Question: First of all, my project builds fine initially.
Then I integrate VideoStream SDK for iOS into a standalone app, and it works.
Then I integrate VideoStream SDK into my actual project, and set up search paths for header files for the library, but then my project gets these issues:

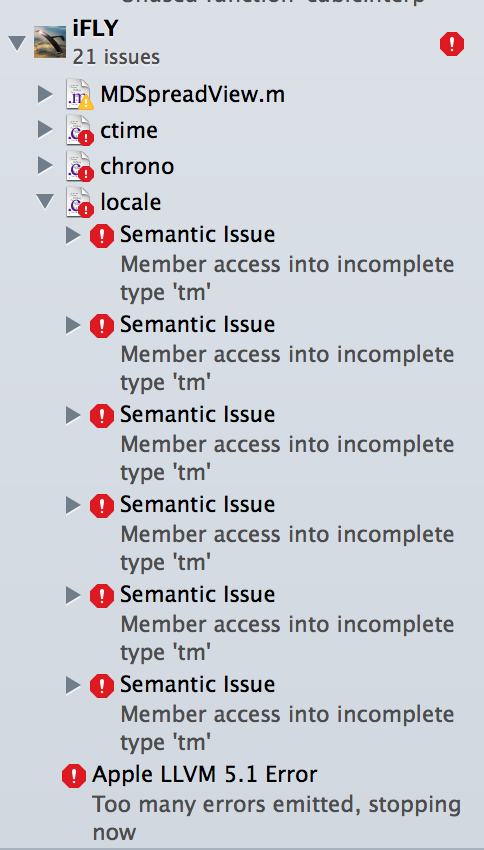
Answer: I have not seen this solution posted ANYWHERE after so much time googling since the time I posted, but I disabled Always Search User Paths under Search Paths of Build Settings, and the project built.